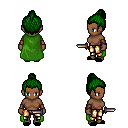
a pixel art fantasy rpg character, female body template, human, dark skin, green cape, gold greaves, green short topknot hairstyle, cloth bracers, black slippers, dagger, four views (front, back, left, right), 2x2 character sprite sheet, small pixel art, hard edges, no anti-aliasing